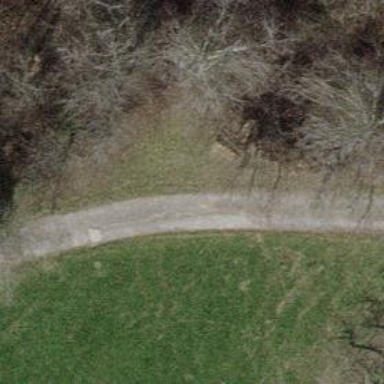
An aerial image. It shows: Brown bench in the vicinity.